Question: I had a sorting function code like below. I would like to create an arrow up (data in ascending order) or arrow bottom (data in descending order) at right side of the field when clicked. Please advise. Thanks
Example field:

'''
function sortTable(table, col, reverse) {
var tb = table.tBodies[0], // use '<tbody>' to ignore '<thead>' and '<tfoot>' rows
tr = Array.prototype.slice.call(tb.rows, 0), // put rows into array
i;
reverse = -((+reverse) || -1);
tr = tr.sort(function (a, b) { // sort rows
return reverse // '-1 *' if want opposite order
* (a.cells[col].textContent.trim() // using '.textContent.trim()' for test
.localeCompare(b.cells[col].textContent.trim())
);
});
for(i = 0; i < tr.length; ++i) tb.appendChild(tr[i]); // append each row in order
}
function makeSortable(table) {
var th = table.tHead, i;
th && (th = th.rows[0]) && (th = th.cells);
if (th) i = th.length;
else return; // if no '<thead>' then do nothing
while (--i >= 0) (function (i) {
var dir = 1;
th[i].addEventListener('click', function () {sortTable(table, i, (dir = 1 - dir))});
}(i));
}
function makeAllSortable(parent) {
parent = parent || document.body;
var t = parent.getElementsByTagName('table'), i = t.length;
while (--i >= 0) makeSortable(t[i]);
}
window.onload = function () {makeAllSortable();};
'''
'''
table {width: 100%;font: 12px arial;}
th, td {min-width: 40px;text-align: center;}
th {font-weight: bold;}
'''
'''
<table>
<thead>
<tr>
<th>c1</th>
<th>c2</th>
<th>c3</th>
</tr>
</thead>
<tbody>
<tr>
<td>a</td><td>t</td><td>p</td>
</tr>
<tr>
<td>a</td><td>v</td><td>r</td>
</tr>
<tr>
<td>f</td><td>a</td><td>d</td>
</tr>
<tr>
<td>h</td><td>t</td><td>i</td>
</tr>
</tbody>
</table>
'''
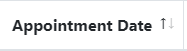
Answer: Solution using <URL>.
- <URL>- '<th>'
'<th id="sort-col-1">c1<span class="glyphicon glyphicon-sort-by-attributes pull-right" aria-hidden="true"></span></th>'
-
'''
$("#sort-col-1").on("click", function(){
var icon = $(this).find(".glyphicon");
if(icon.hasClass("glyphicon-sort-by-attributes")){
icon.removeClass("glyphicon-sort-by-attributes");
icon.addClass("glyphicon-sort-by-attributes-alt");
}
else{
icon.removeClass("glyphicon-sort-by-attributes-alt");
icon.addClass("glyphicon-sort-by-attributes");
}
});
'''
Optionally you can switch to other icons not especially from Bootstrap, important part is code to switch them when clicked.
<URL>